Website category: university
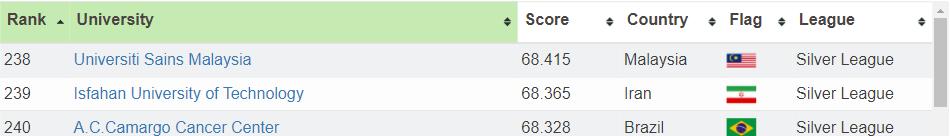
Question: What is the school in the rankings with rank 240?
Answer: A.C.Camargo Cancer Center

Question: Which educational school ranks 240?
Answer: A.C.Camargo Cancer Center

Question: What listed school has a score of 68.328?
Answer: A.C.Camargo Cancer Center

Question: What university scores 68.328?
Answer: A.C.Camargo Cancer Center

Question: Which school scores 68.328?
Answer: A.C.Camargo Cancer Center

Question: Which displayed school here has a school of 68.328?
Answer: A.C.Camargo Cancer Center

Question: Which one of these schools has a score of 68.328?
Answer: A.C.Camargo Cancer Center

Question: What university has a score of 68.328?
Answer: A.C.Camargo Cancer Center

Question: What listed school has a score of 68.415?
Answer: Universiti Sains Malaysia

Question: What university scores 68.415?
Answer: Universiti Sains Malaysia

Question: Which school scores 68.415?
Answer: Universiti Sains Malaysia

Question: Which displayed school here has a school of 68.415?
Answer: Universiti Sains Malaysia

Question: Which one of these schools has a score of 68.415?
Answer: Universiti Sains Malaysia

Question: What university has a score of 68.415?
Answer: Universiti Sains Malaysia

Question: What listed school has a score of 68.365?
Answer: Isfahan University of Technology

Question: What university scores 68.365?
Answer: Isfahan University of Technology

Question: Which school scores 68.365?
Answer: Isfahan University of Technology

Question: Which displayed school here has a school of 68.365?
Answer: Isfahan University of Technology

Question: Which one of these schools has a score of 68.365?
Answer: Isfahan University of Technology

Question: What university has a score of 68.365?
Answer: Isfahan University of Technology

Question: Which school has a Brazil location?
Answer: A.C.Camargo Cancer Center

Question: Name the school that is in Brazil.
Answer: A.C.Camargo Cancer Center

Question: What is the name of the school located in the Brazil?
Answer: A.C.Camargo Cancer Center

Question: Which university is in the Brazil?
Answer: A.C.Camargo Cancer Center

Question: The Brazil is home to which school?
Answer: A.C.Camargo Cancer Center

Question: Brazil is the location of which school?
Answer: A.C.Camargo Cancer Center

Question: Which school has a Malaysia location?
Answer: Universiti Sains Malaysia

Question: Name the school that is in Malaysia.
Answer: Universiti Sains Malaysia

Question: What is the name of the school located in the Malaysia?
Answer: Universiti Sains Malaysia

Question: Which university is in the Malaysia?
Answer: Universiti Sains Malaysia

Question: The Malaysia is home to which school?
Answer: Universiti Sains Malaysia

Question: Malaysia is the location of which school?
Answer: Universiti Sains Malaysia

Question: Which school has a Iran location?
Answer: Isfahan University of Technology

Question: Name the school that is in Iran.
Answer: Isfahan University of Technology

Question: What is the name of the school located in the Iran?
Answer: Isfahan University of Technology

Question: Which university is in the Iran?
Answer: Isfahan University of Technology

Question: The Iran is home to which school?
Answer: Isfahan University of Technology

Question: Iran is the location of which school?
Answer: Isfahan University of Technology